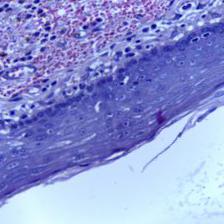
Diagnosis: Normal